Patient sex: M
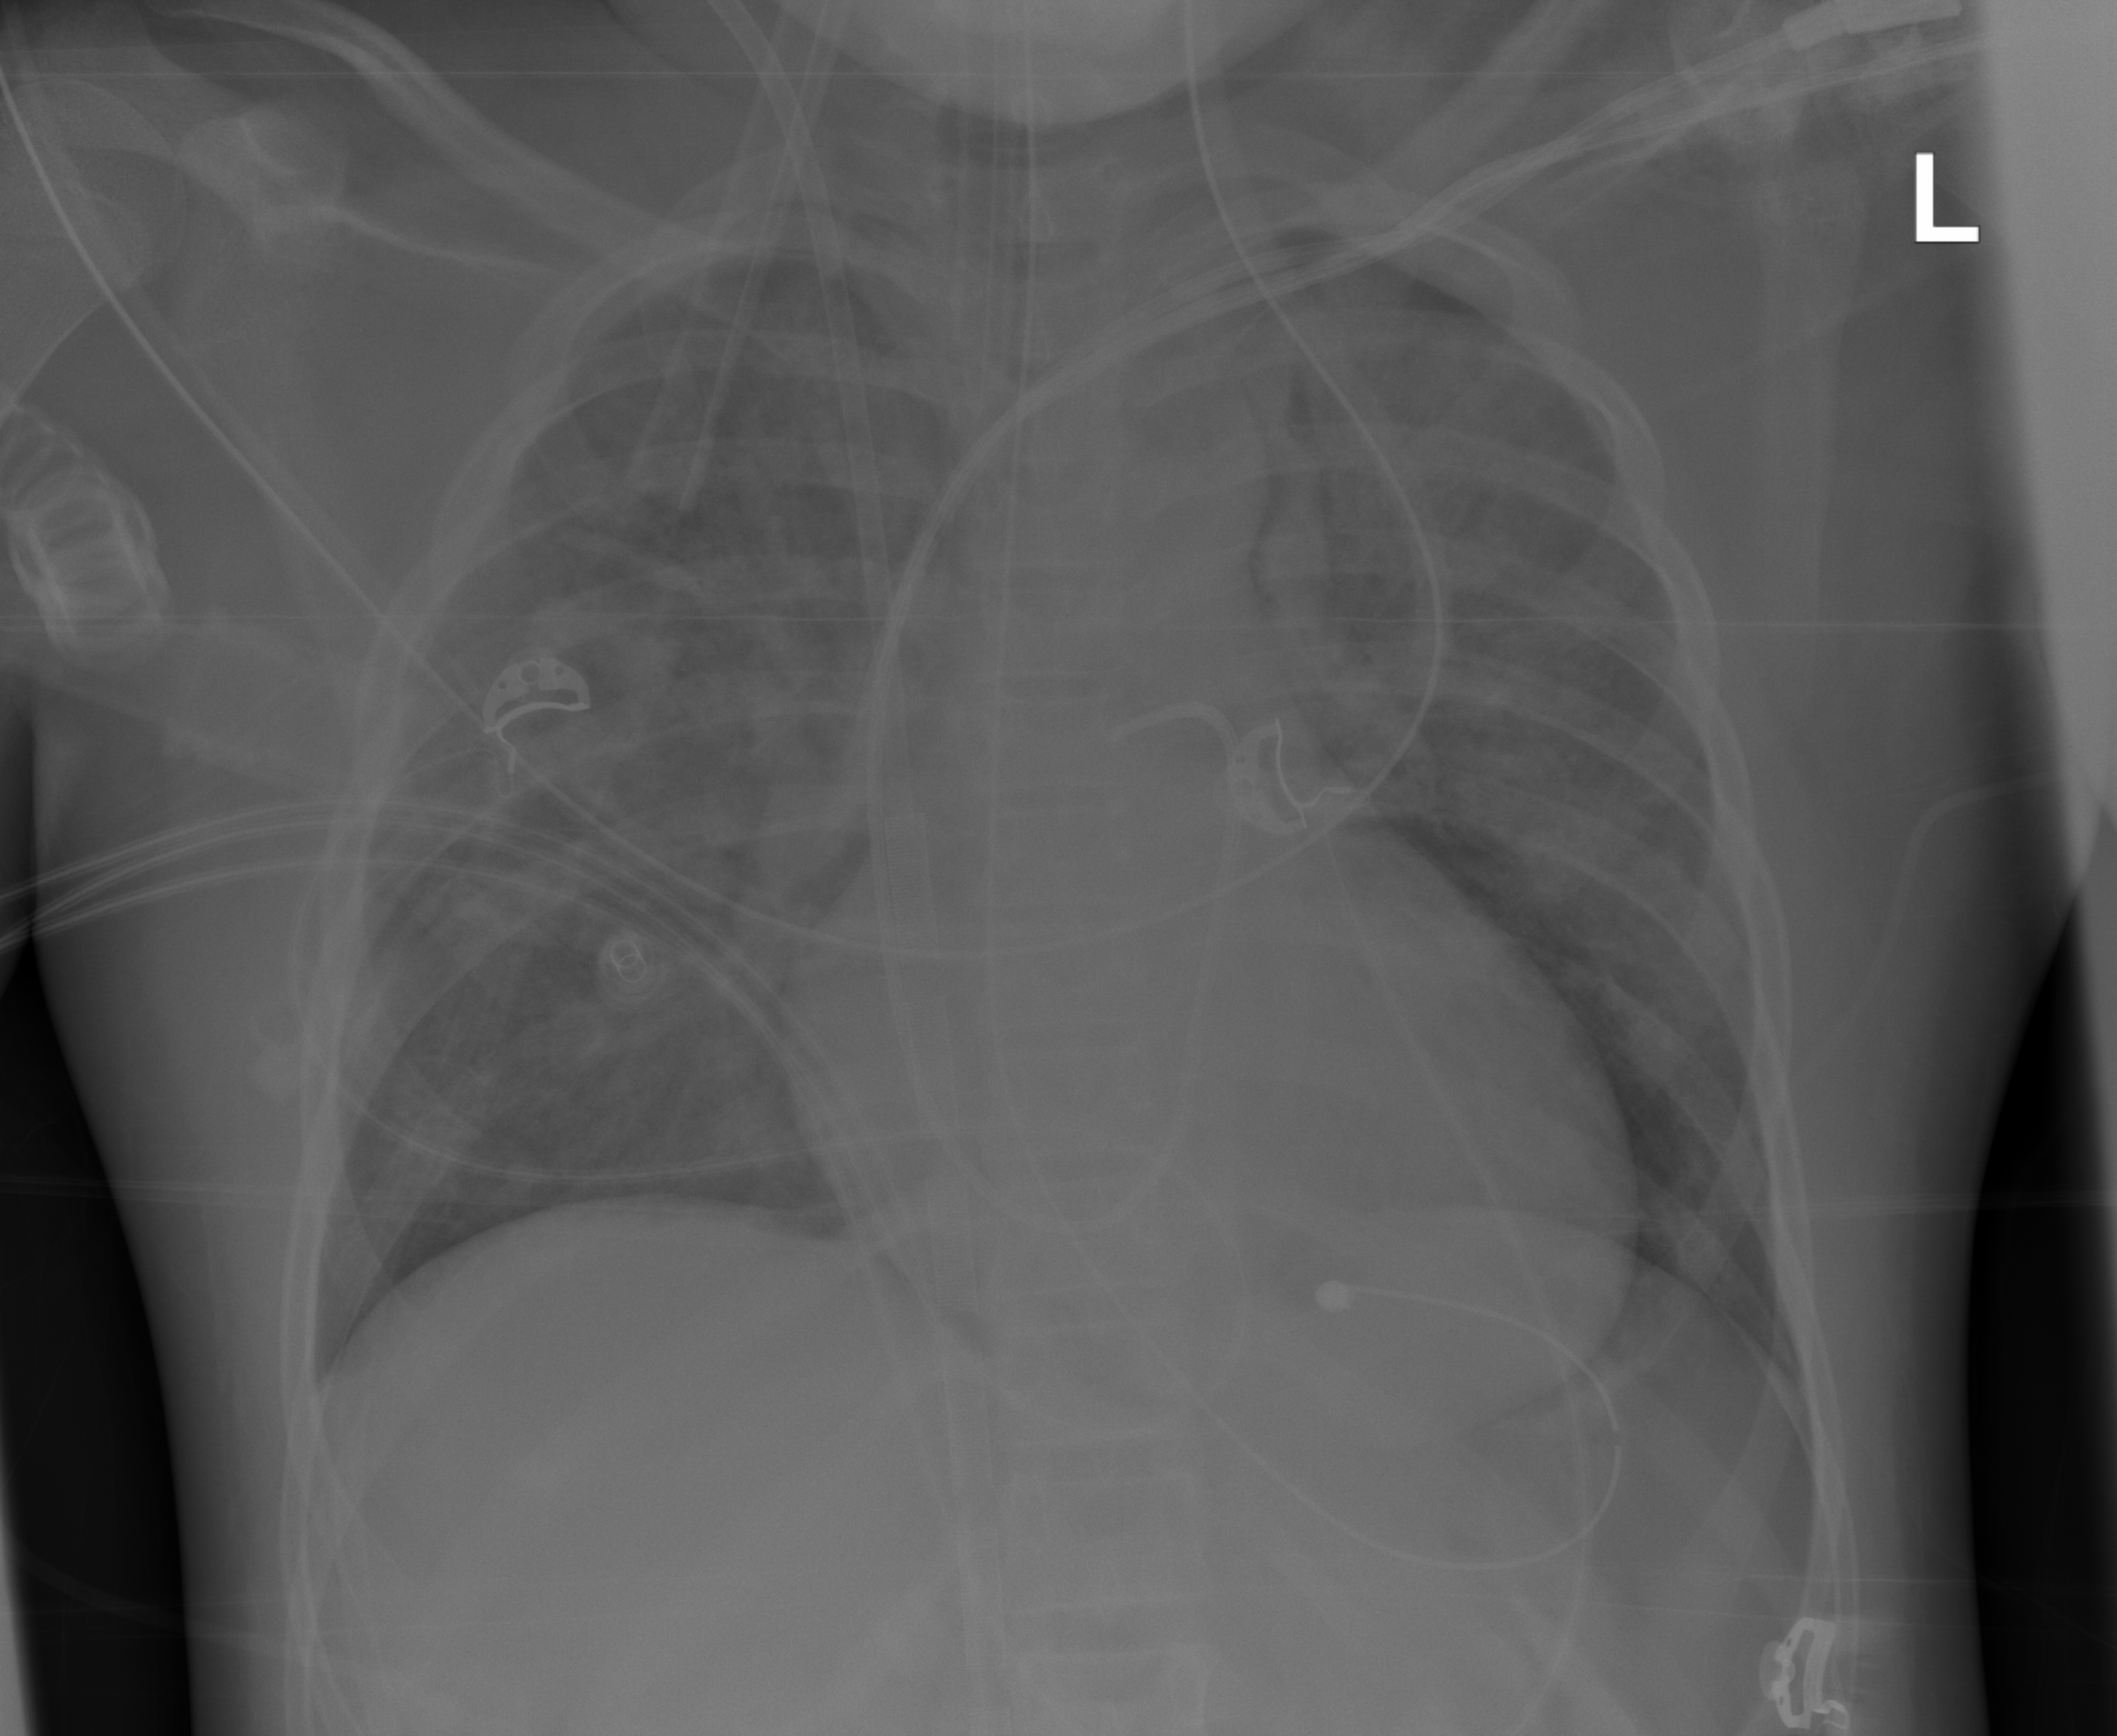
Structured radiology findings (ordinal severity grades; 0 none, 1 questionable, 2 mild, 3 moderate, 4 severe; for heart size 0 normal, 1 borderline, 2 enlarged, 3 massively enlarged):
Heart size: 0
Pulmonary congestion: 2
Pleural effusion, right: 0
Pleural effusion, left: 0
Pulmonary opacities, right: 3
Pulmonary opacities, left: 3
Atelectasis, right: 3
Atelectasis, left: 3